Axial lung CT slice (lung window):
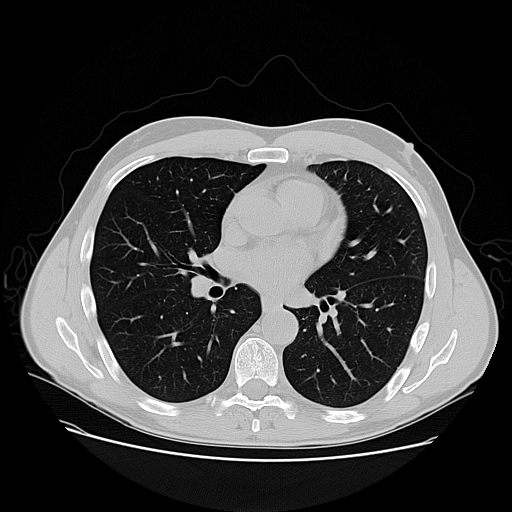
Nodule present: no